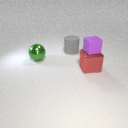
large red metal cube to the right of large green metal sphere